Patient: sex M, age 45
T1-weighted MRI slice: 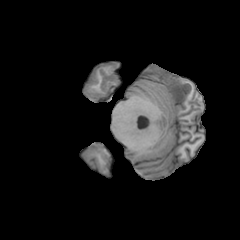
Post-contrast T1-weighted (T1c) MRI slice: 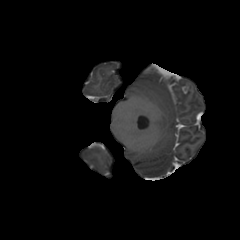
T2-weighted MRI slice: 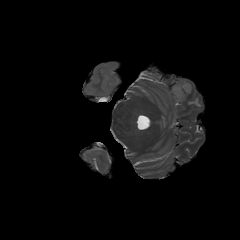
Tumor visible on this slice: yes
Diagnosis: Glioblastoma, IDH-wildtype
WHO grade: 4